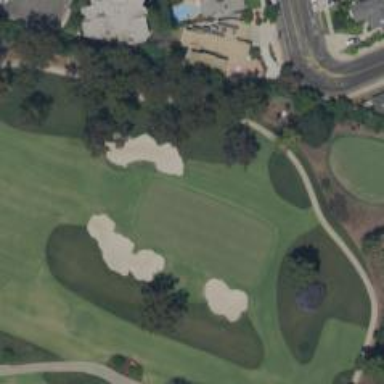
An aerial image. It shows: View of golf hole.